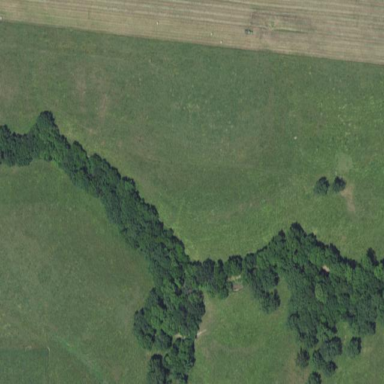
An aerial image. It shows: Beautiful meadow.